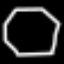
Label: octagon